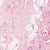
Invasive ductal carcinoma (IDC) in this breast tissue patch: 0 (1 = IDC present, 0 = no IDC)